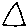
Label: triangle